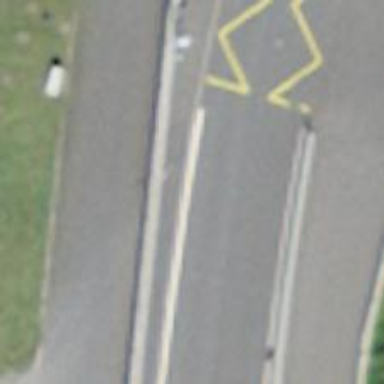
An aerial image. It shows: Secondary road with asphalt surface.